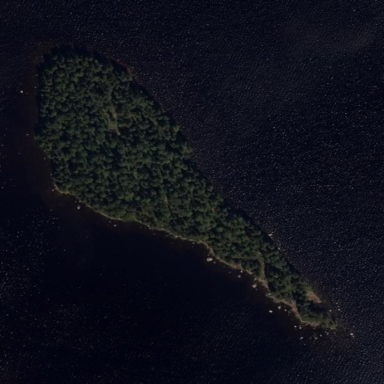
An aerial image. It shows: Broadleaved woodland on small islet.